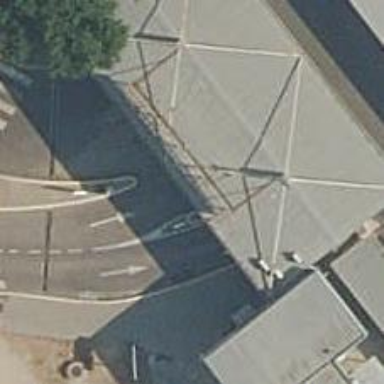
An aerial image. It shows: Lift gate barrier.